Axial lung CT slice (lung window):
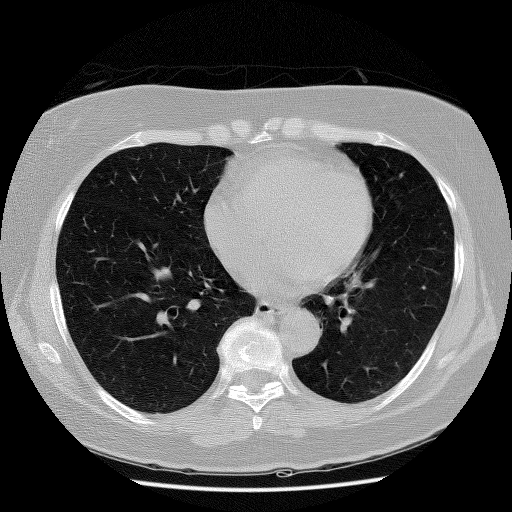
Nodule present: no